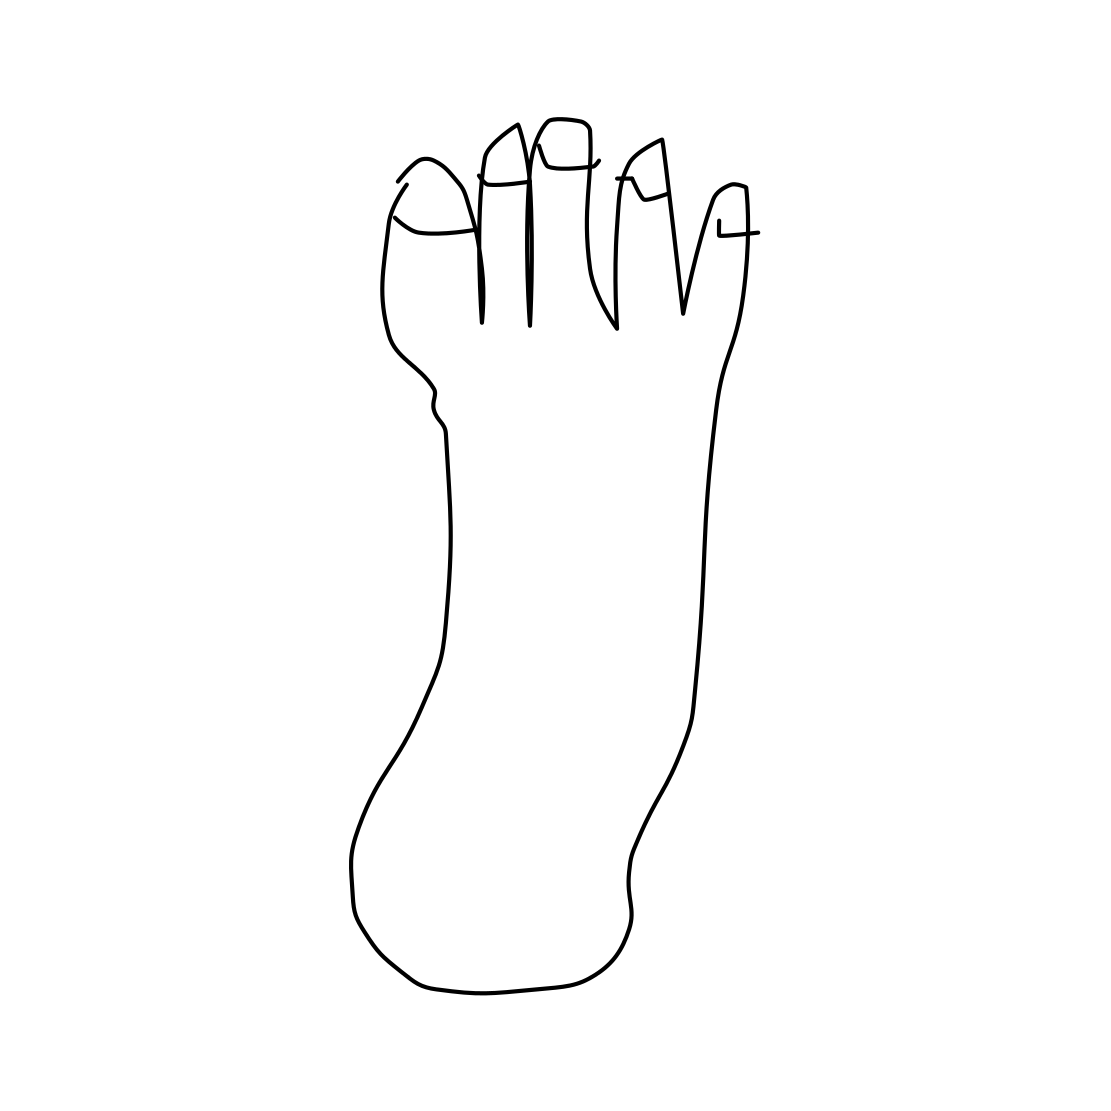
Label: foot